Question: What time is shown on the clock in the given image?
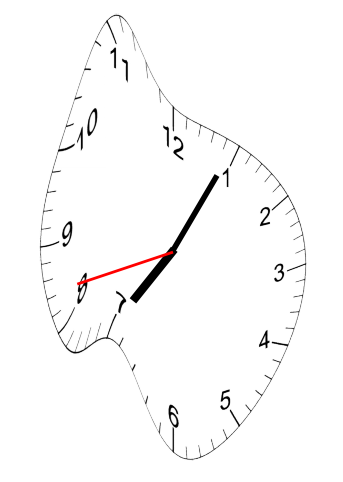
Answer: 07:04:42